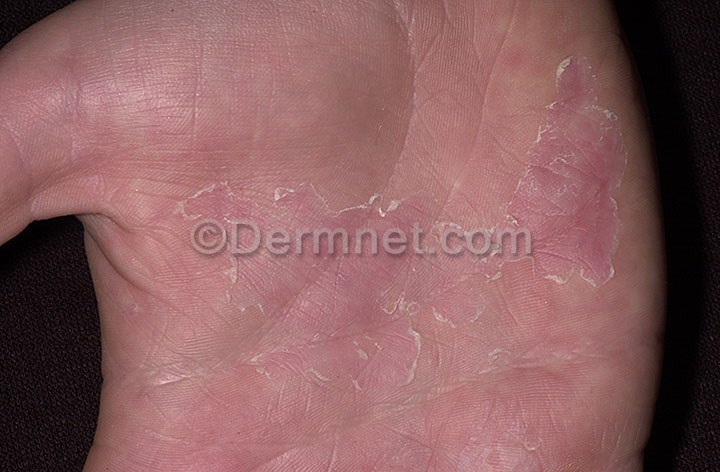
Disease: Eczema Photos